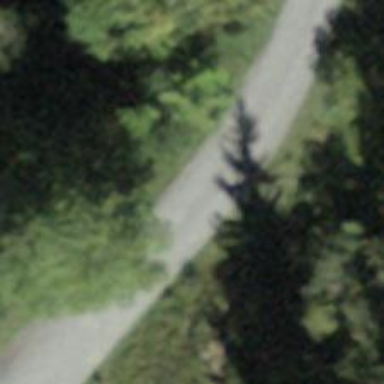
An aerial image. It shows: Culvert tunnel.